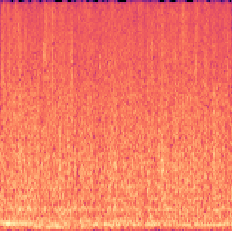
Sound class: Rain